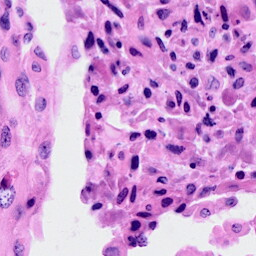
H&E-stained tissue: Cervix